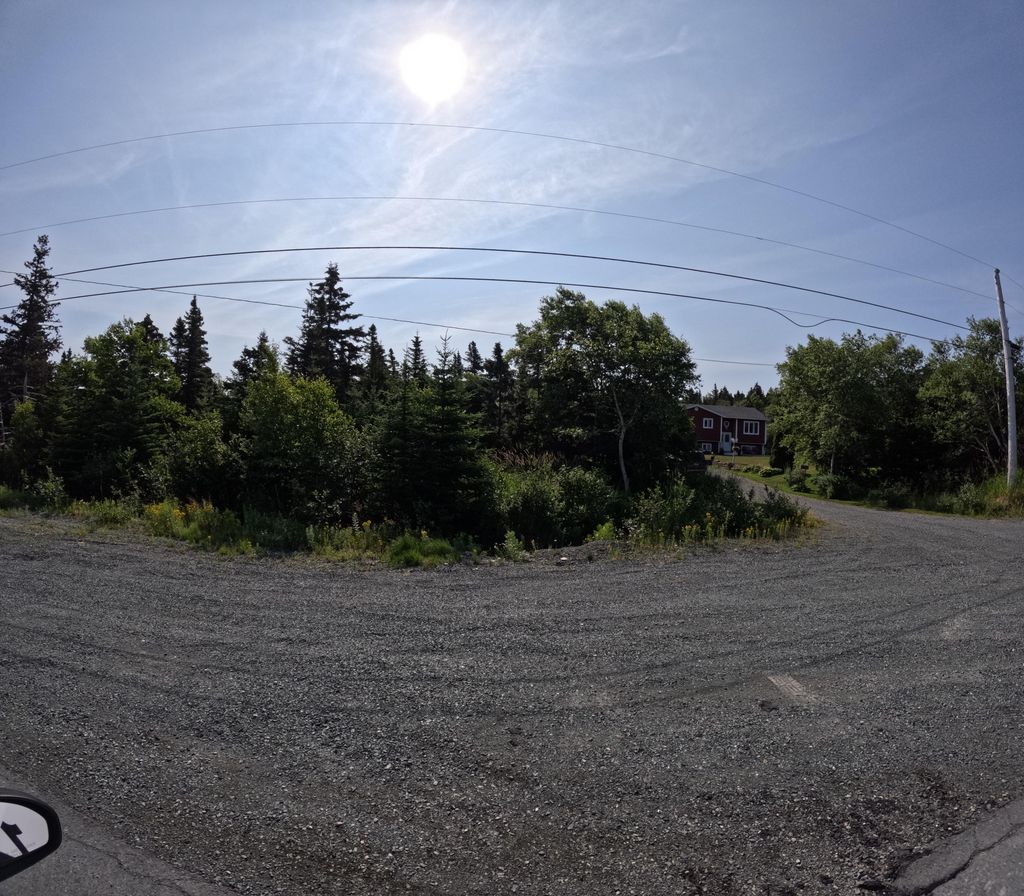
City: st_johns